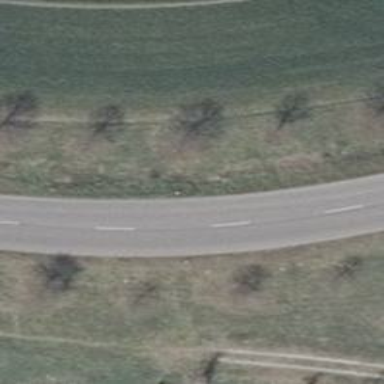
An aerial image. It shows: Asphalt road classified as tertiary.